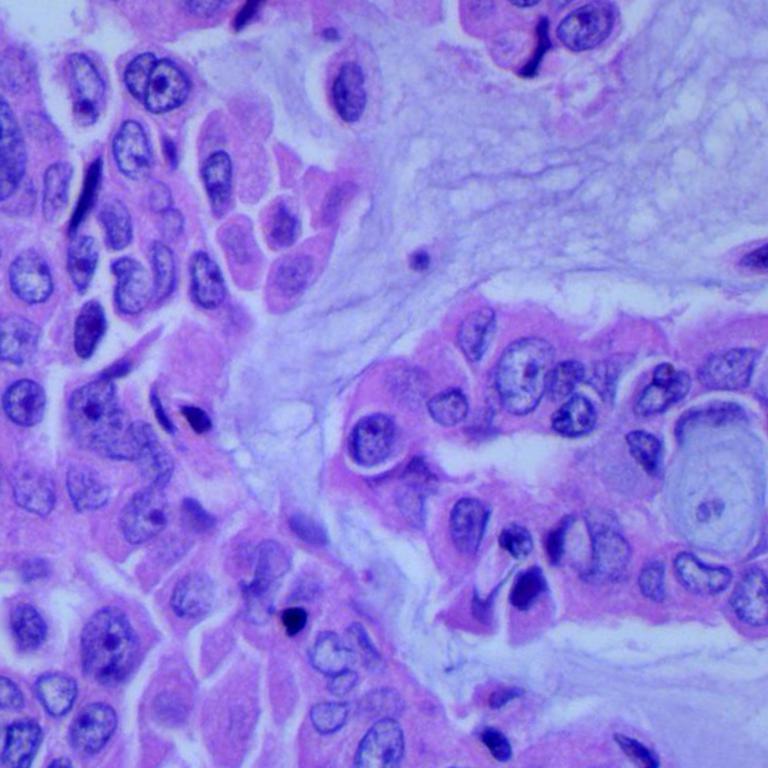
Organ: lung
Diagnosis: adenocarcinomas